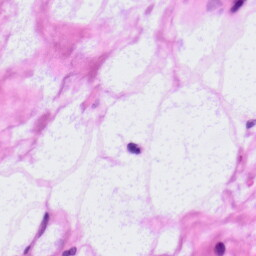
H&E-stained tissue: LymphNode